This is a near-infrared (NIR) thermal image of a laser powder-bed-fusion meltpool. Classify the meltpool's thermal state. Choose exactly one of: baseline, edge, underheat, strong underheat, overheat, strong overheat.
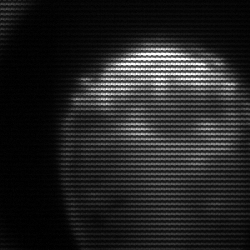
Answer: edge